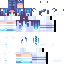
A female skeleton skin with pale skin, wearing blonde helmet dressed in a blue robe top and blue pants, featuring a closed mouth.